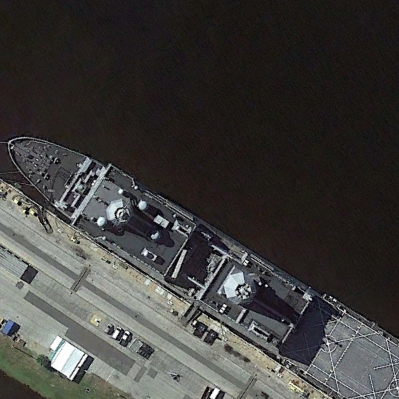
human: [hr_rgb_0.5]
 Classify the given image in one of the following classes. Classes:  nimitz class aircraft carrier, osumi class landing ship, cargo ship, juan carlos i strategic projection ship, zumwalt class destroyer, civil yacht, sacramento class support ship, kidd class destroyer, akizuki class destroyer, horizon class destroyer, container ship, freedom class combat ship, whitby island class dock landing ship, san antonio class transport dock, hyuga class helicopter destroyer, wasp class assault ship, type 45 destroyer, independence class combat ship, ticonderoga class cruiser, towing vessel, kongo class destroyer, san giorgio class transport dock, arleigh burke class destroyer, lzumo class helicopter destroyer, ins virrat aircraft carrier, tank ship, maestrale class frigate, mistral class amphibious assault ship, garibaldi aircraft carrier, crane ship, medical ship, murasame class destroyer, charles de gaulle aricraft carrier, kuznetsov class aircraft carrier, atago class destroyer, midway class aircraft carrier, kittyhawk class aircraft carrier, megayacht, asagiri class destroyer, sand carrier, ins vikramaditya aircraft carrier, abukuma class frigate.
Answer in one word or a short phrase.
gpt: San Antonio class transport dock